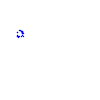
Particle: kaon